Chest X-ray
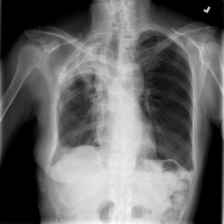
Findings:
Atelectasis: negative
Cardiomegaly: negative
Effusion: negative
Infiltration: negative
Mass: negative
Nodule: negative
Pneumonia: negative
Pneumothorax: negative
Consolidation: negative
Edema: negative
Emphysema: negative
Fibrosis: negative
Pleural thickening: negative
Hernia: negative